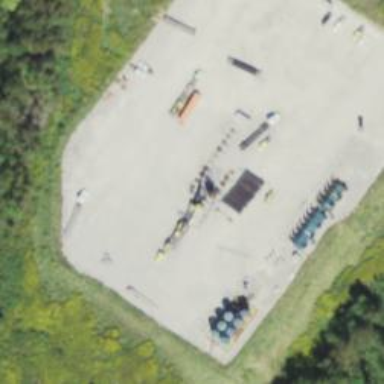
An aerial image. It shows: Petroleum well.